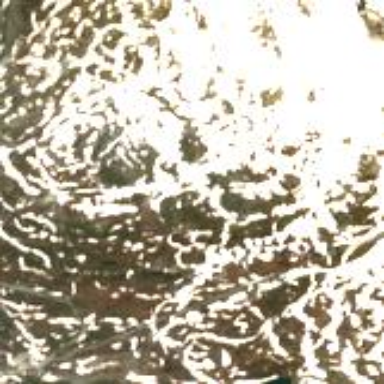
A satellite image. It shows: Downhill ski slope.